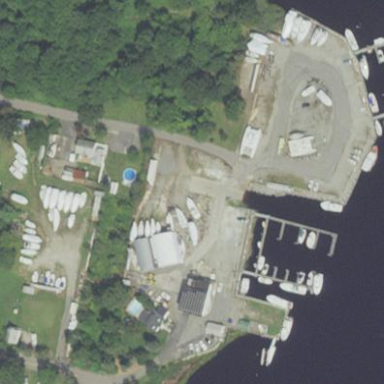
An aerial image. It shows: Marina on leisure land.